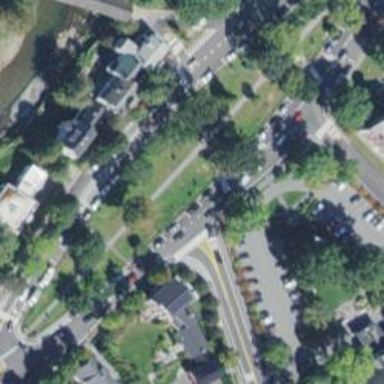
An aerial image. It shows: Unmarked crossing on footway.